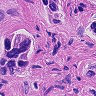
Metastatic tissue present: yes